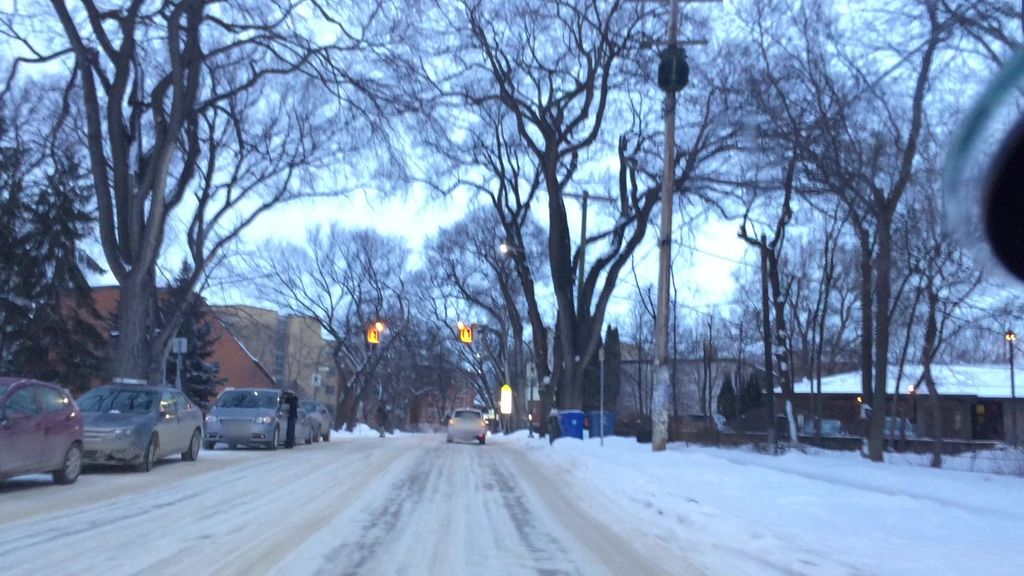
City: winnipeg